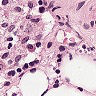
Metastatic tissue present: no